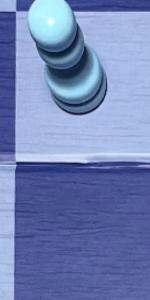
Label: Empty